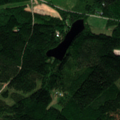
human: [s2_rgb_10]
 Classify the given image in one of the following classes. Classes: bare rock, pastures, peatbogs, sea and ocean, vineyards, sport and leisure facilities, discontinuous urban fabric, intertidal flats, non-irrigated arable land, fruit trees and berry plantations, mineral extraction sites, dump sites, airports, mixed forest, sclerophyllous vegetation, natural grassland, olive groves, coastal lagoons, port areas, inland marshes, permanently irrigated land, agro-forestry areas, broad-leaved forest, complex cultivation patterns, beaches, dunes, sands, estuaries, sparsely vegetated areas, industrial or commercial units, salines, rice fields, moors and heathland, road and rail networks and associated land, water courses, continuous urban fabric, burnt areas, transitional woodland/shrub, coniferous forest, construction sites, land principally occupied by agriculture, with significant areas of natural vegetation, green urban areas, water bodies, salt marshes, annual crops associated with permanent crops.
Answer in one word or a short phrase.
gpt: coniferous forest, mixed forest, transitional woodland/shrub